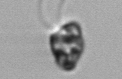
Label: flagellate_morphotype1